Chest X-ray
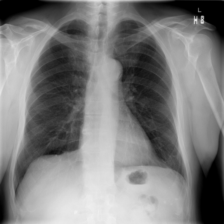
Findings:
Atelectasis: negative
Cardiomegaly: negative
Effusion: negative
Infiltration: negative
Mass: negative
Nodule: negative
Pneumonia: negative
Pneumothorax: negative
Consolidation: negative
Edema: negative
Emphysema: negative
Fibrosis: negative
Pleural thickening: negative
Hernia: negative